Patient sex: F
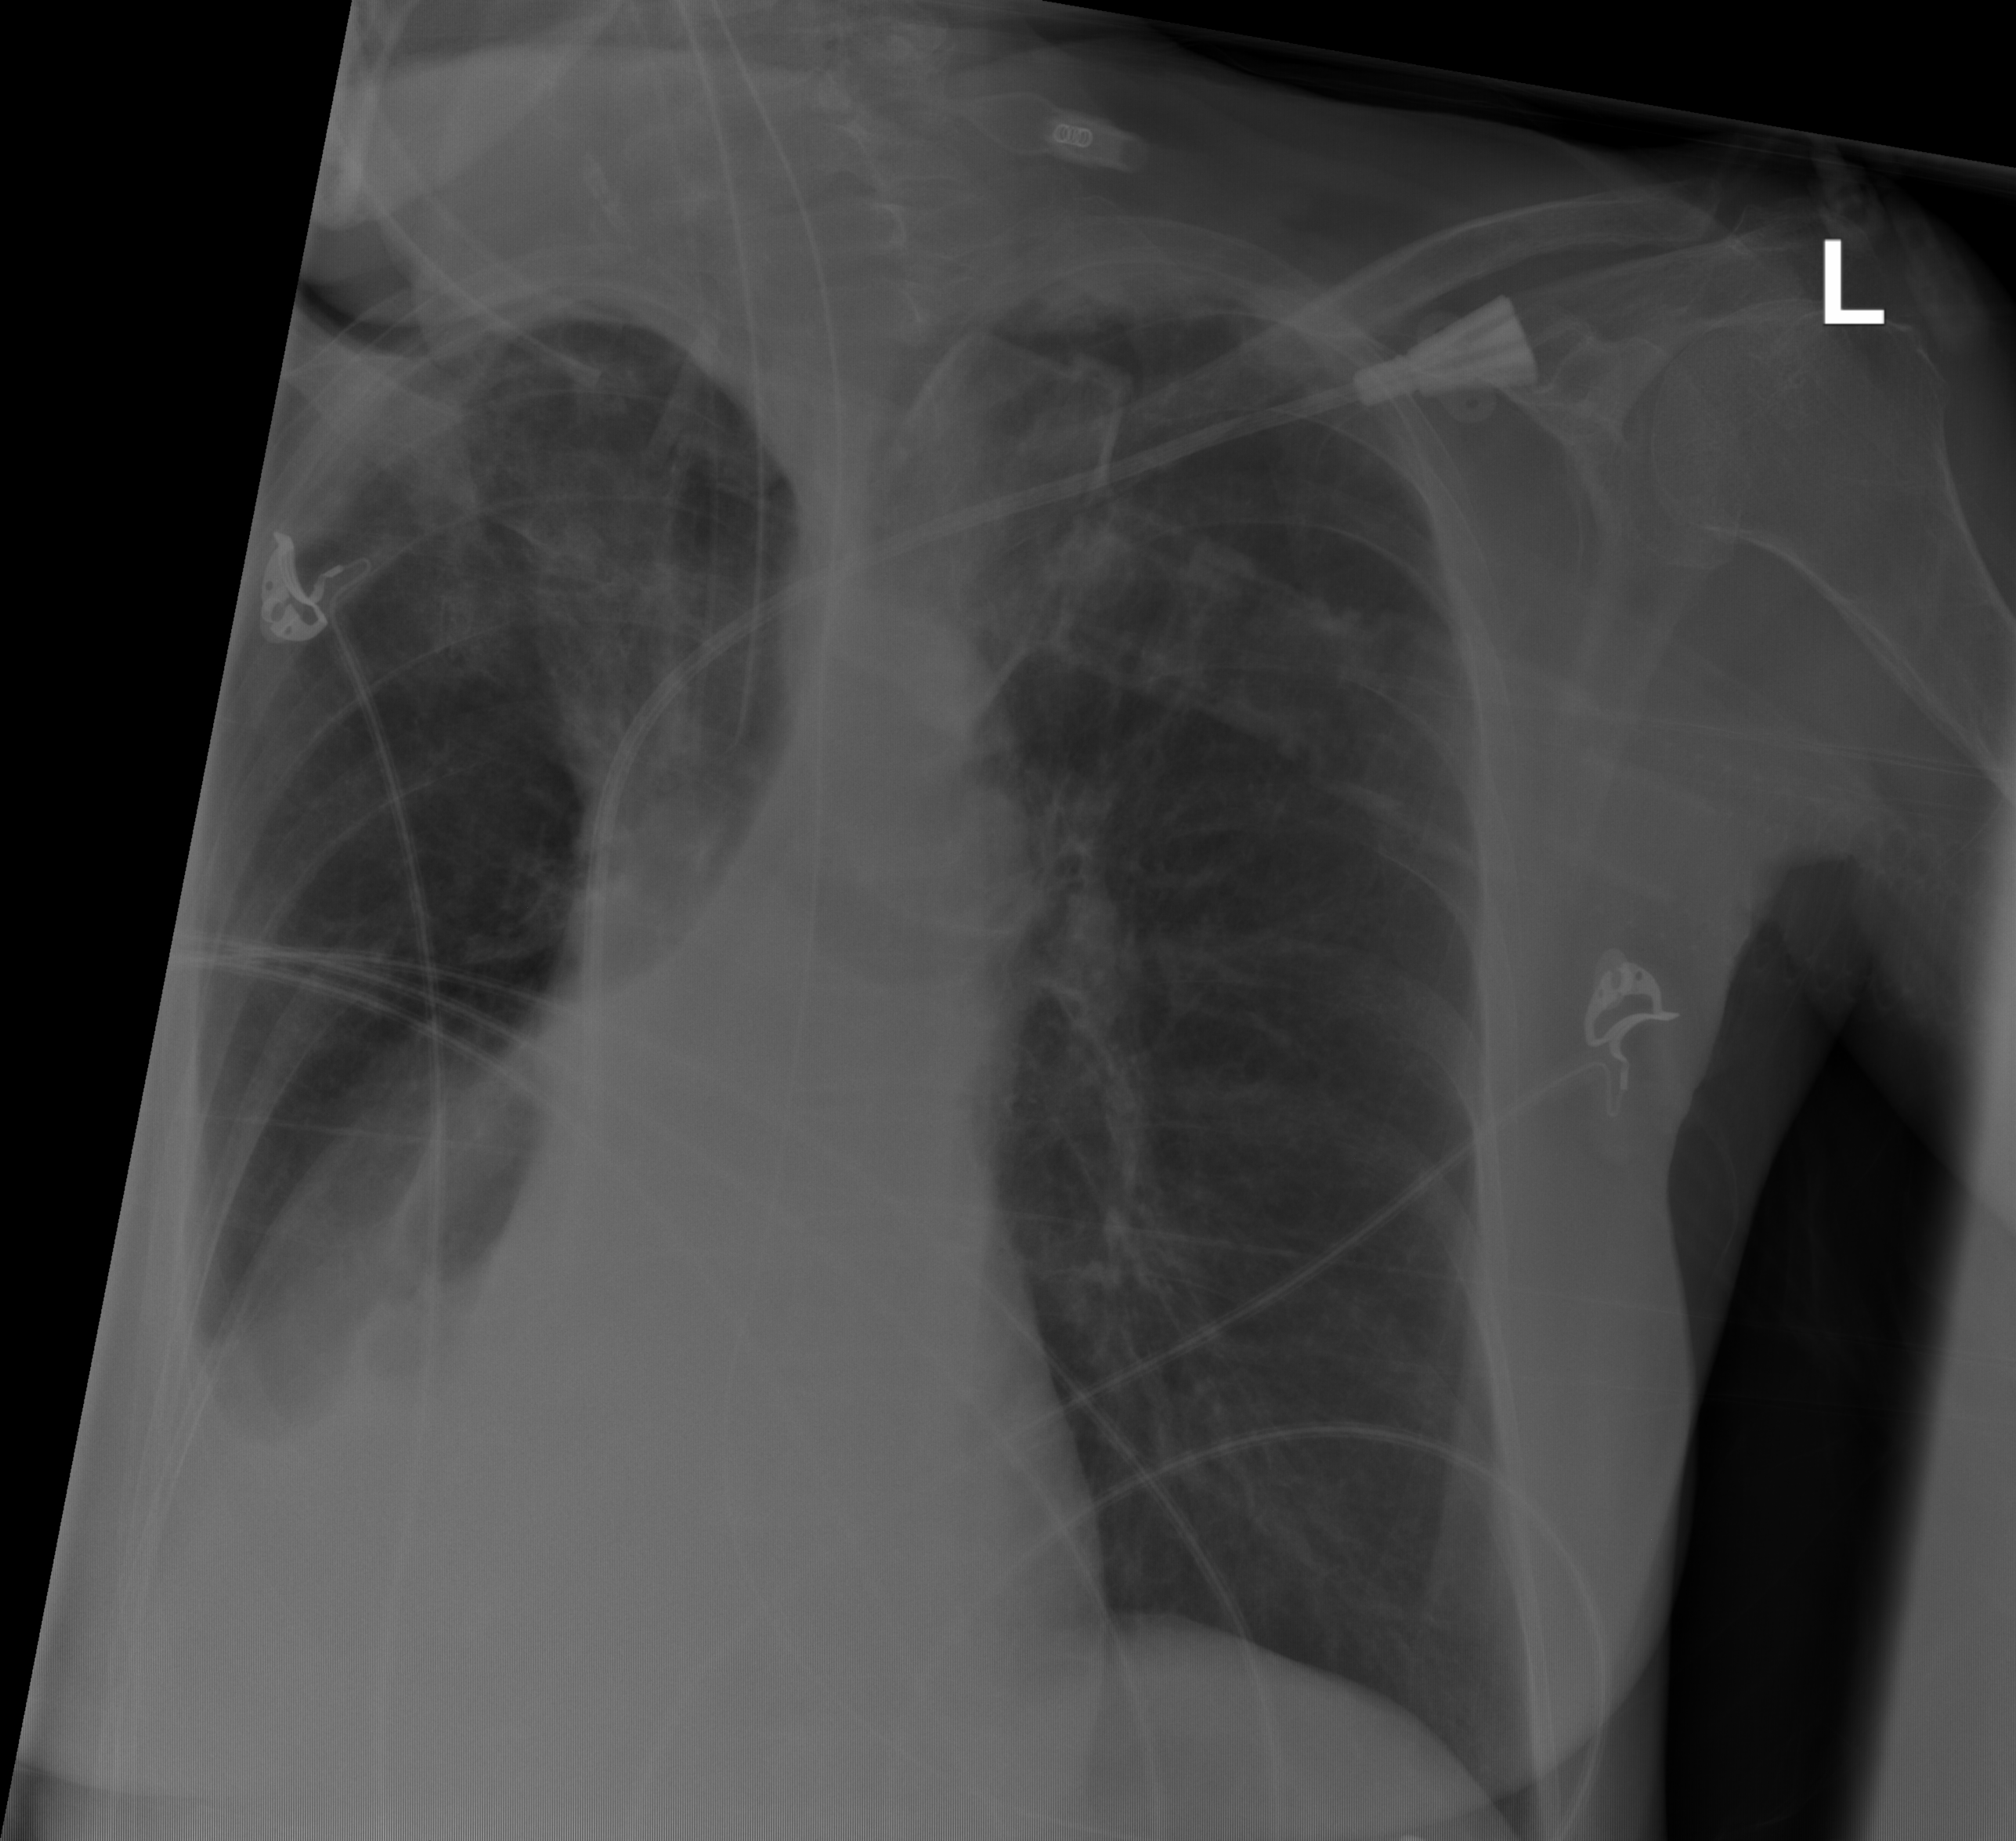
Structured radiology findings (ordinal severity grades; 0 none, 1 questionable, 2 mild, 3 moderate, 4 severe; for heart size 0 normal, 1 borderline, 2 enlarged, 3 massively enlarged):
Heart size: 0
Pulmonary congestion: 0
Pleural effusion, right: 2
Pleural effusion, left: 0
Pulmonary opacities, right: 0
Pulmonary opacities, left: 0
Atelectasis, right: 1
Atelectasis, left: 1